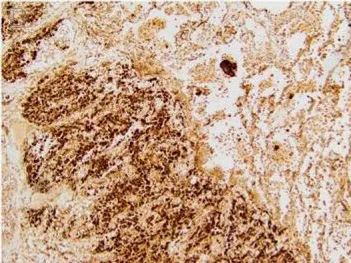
Lung metastasis tumor histology with immunohistochemical staining.Cathepsin K.
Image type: pathology (immunostaining)